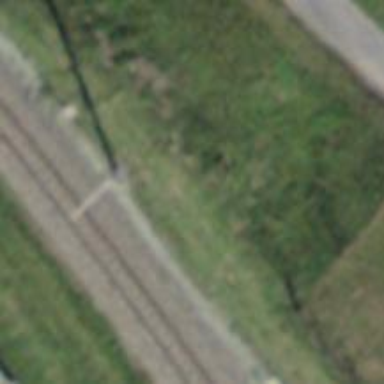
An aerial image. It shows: Power pole.